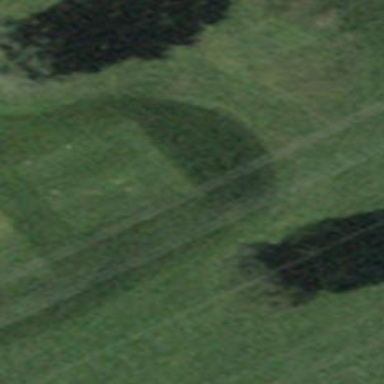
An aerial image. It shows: Grass area designated as golf tee.